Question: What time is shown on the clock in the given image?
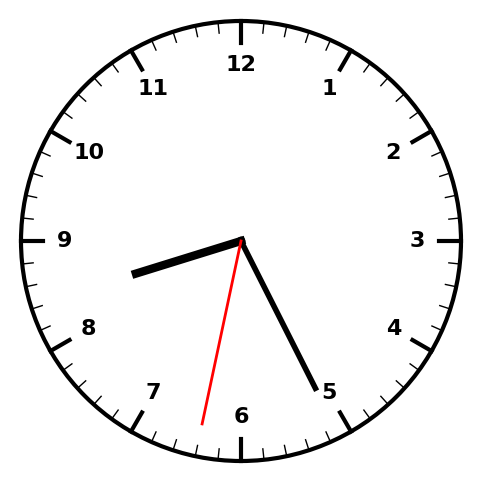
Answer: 08:25:32